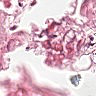
Metastatic tissue present: no